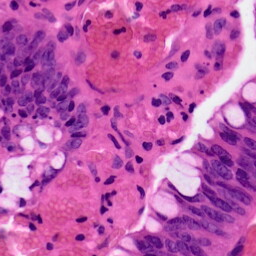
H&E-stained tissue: Colon